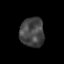
Tissue: prostate
Cell type: Myeloid cells
Senescence score: 0.6989
Nuclear area (px): 691
Mean DAPI intensity: 68.437